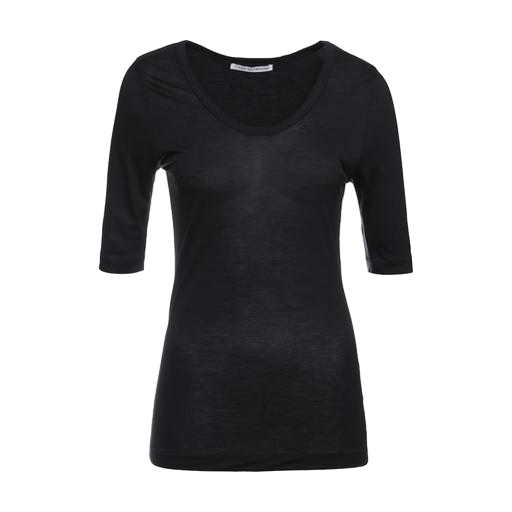
black three-quarter-sleeve scoop-neck t-shirt only macy, black mid-sleeve jersey top, three-quarter sleeved jersey top, white background